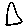
Label: triangle